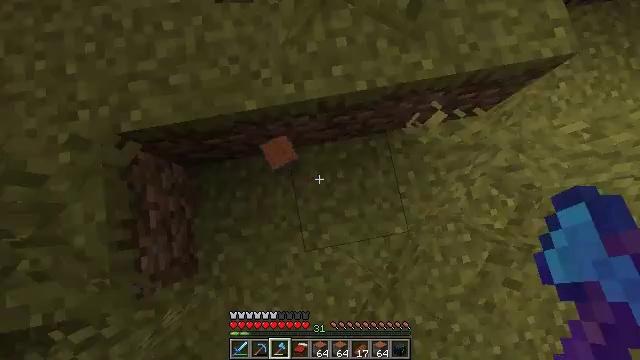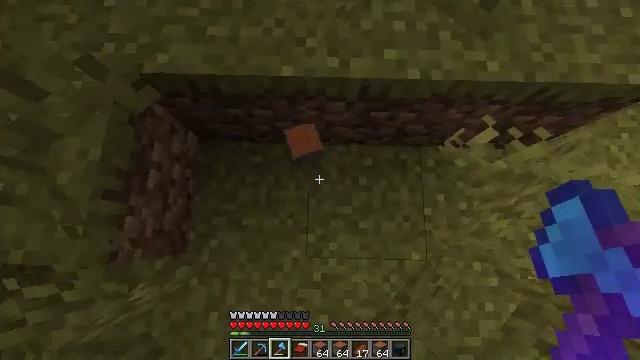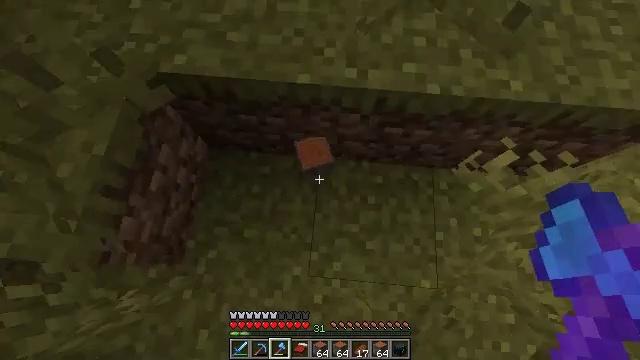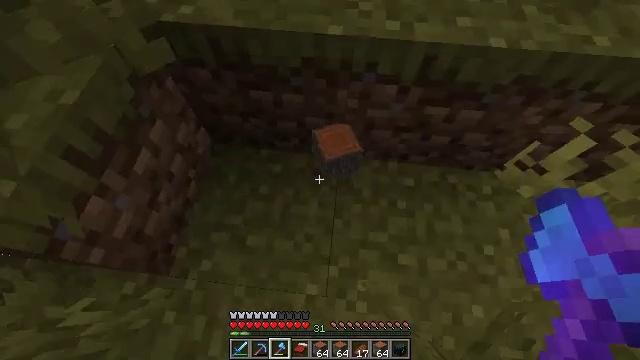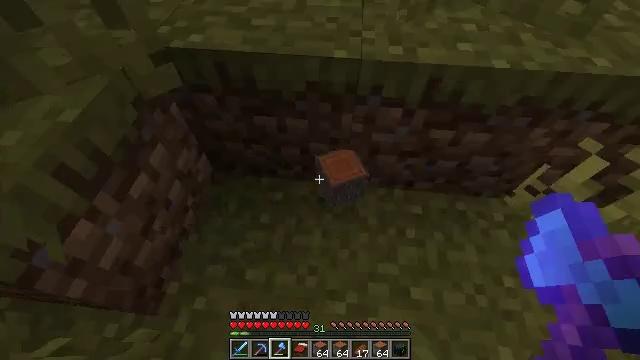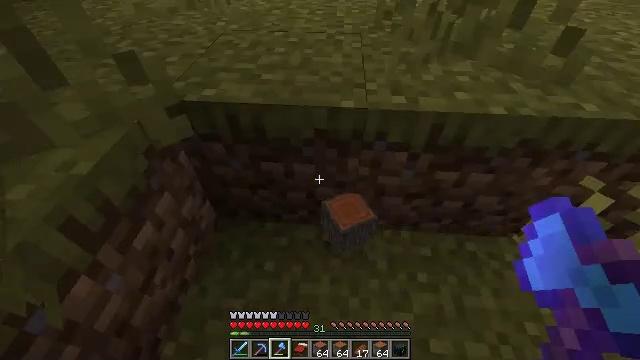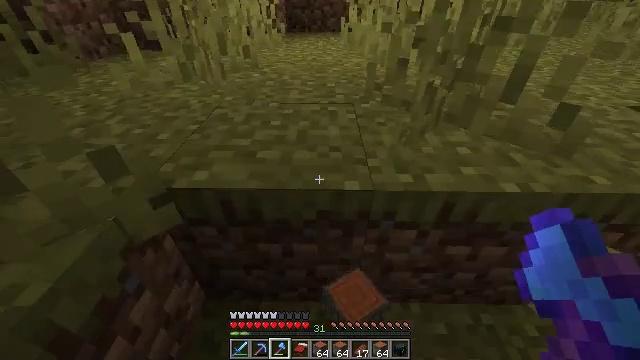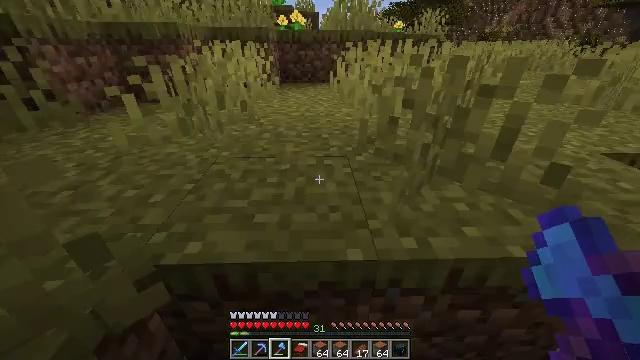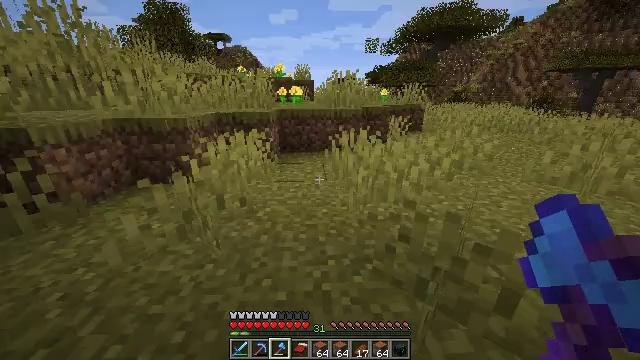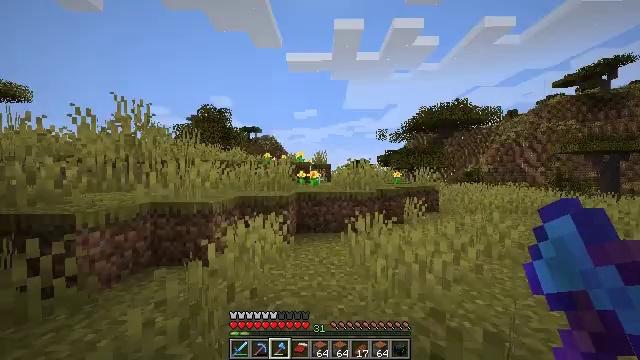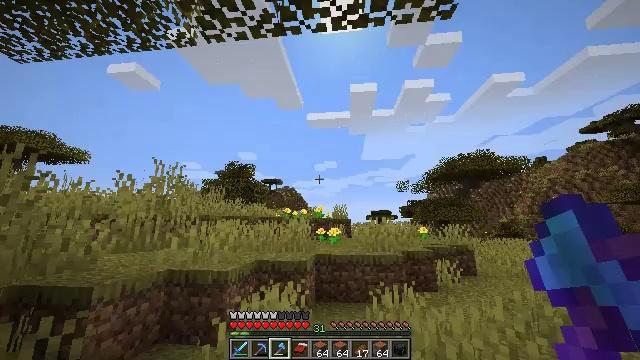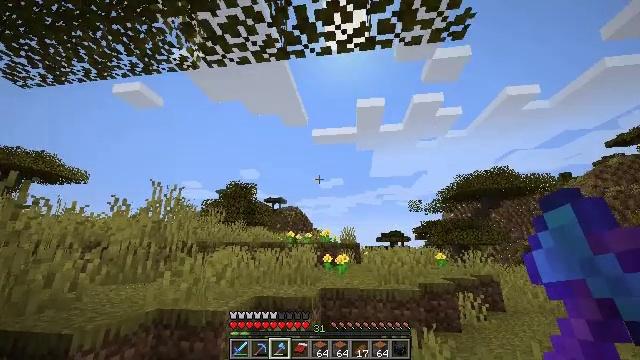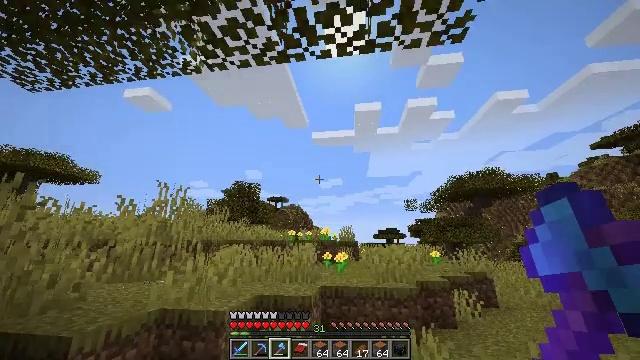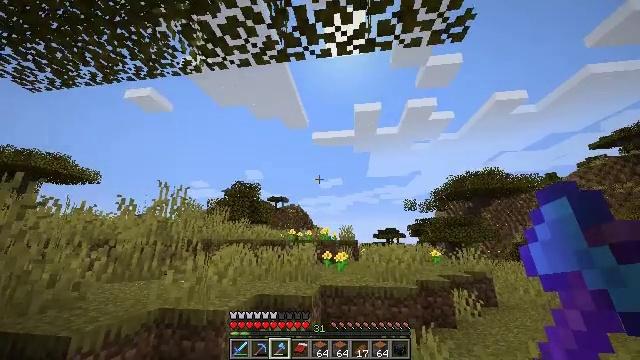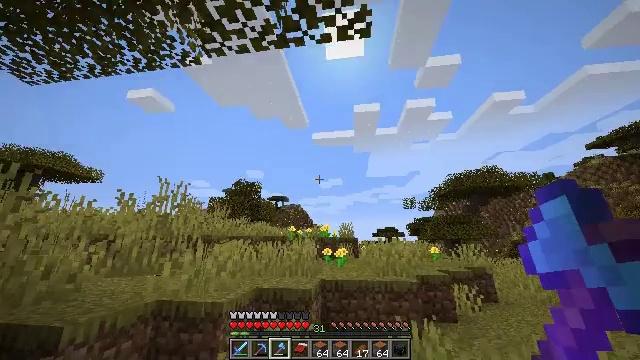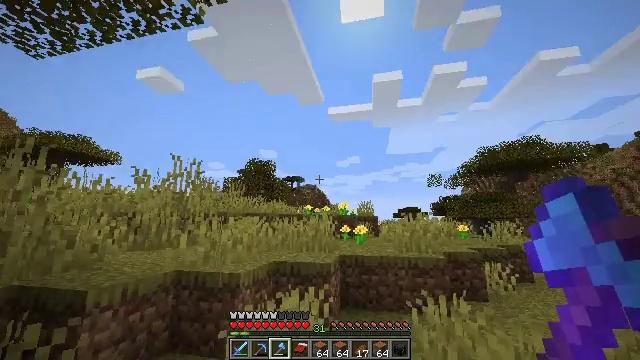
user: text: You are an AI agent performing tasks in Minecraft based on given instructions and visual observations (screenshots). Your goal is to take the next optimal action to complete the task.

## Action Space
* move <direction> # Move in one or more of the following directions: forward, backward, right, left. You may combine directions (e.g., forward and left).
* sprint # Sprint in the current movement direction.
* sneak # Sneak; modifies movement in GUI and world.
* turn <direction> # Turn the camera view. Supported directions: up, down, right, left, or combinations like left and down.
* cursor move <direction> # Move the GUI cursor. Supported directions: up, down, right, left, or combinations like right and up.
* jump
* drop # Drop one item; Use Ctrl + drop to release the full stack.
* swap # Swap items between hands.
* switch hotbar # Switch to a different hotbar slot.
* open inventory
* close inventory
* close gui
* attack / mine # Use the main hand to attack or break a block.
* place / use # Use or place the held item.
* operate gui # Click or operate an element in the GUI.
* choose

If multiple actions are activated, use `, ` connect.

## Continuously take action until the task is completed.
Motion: motion action
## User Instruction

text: Harvest the acacia log from the forest.
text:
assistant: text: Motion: move back and move left, turn left and up
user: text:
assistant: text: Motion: move left, turn left and up
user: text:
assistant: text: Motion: turn left and up
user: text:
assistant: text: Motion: move forward, turn up
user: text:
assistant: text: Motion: move forward, sprint, turn right and up
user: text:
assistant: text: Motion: move forward, sprint, turn right and up
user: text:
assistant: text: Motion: move forward, sprint, turn right and up, jump
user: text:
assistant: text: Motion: move forward, sprint, turn right and up, jump
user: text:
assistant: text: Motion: move forward, sprint, turn left and up, jump
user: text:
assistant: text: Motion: move forward, sprint, turn left and up
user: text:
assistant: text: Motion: move forward, sprint, turn left and up
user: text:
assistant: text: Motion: move forward, sprint
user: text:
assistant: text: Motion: move forward, sprint
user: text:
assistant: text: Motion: move forward, sprint
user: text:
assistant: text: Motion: move forward, sprint, turn left and down
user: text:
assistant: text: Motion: move forward, sprint, turn left and down
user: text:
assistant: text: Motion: move forward, sprint, turn left and down
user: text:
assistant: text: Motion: move forward, sprint, turn left and down
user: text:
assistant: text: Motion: move forward, sprint, turn left
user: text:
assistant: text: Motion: move forward, sprint, turn left
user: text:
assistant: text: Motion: move forward, sprint, turn left
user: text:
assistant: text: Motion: move forward, sprint, turn left, jump
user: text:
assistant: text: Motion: move forward, sprint, turn left, jump
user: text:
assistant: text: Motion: move forward, sprint, turn left, jump
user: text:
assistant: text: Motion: move forward, sprint, turn left, jump
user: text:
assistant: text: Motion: move forward, sprint, turn left, jump
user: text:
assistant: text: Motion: move forward, sprint, jump
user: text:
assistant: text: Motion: move forward, sprint, turn left, jump
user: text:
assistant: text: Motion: move forward, sprint, turn left, jump
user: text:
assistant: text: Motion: move forward, sprint, jump